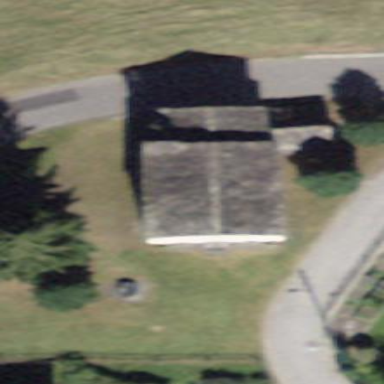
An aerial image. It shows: Building that is place of worship.